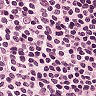
Metastatic tissue present: no